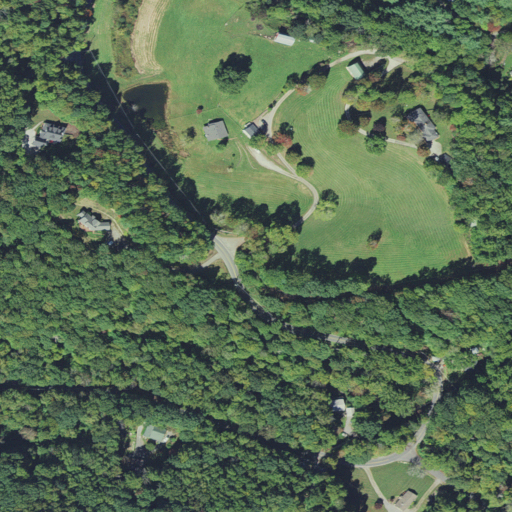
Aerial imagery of gap in North Carolina named Eads Gap containing deciduous forest, open development, mixed forest, pasture, low intensity development, and grassland